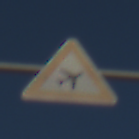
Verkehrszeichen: FlugbetriebLinks
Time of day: MorningAfternoon
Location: Outdoor (Suburban)
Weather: PartlyCloudy
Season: NotSpecified
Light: Natural